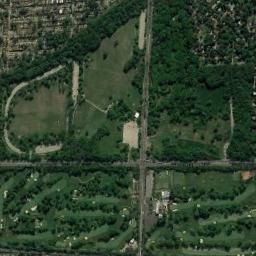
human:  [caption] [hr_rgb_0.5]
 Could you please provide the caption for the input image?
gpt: Many trees are near the golf course .

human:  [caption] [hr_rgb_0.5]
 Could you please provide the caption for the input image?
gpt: There are more than a dozen bunkers and winding paths in this area .

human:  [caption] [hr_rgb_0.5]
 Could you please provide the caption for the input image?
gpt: The golf course with some fairways, Roads, Barrier trees and sandpits is next to a residential area .

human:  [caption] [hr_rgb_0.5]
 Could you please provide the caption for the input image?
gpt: There are many bunkers and paths on a large green lawn in the golf course with many linearly arranged trees and many buildings .

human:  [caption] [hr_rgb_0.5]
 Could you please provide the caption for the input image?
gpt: The golf course with many green trees beside a crossroad .